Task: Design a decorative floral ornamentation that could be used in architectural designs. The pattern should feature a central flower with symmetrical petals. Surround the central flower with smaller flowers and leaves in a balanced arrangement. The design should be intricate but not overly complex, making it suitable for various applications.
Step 1136:
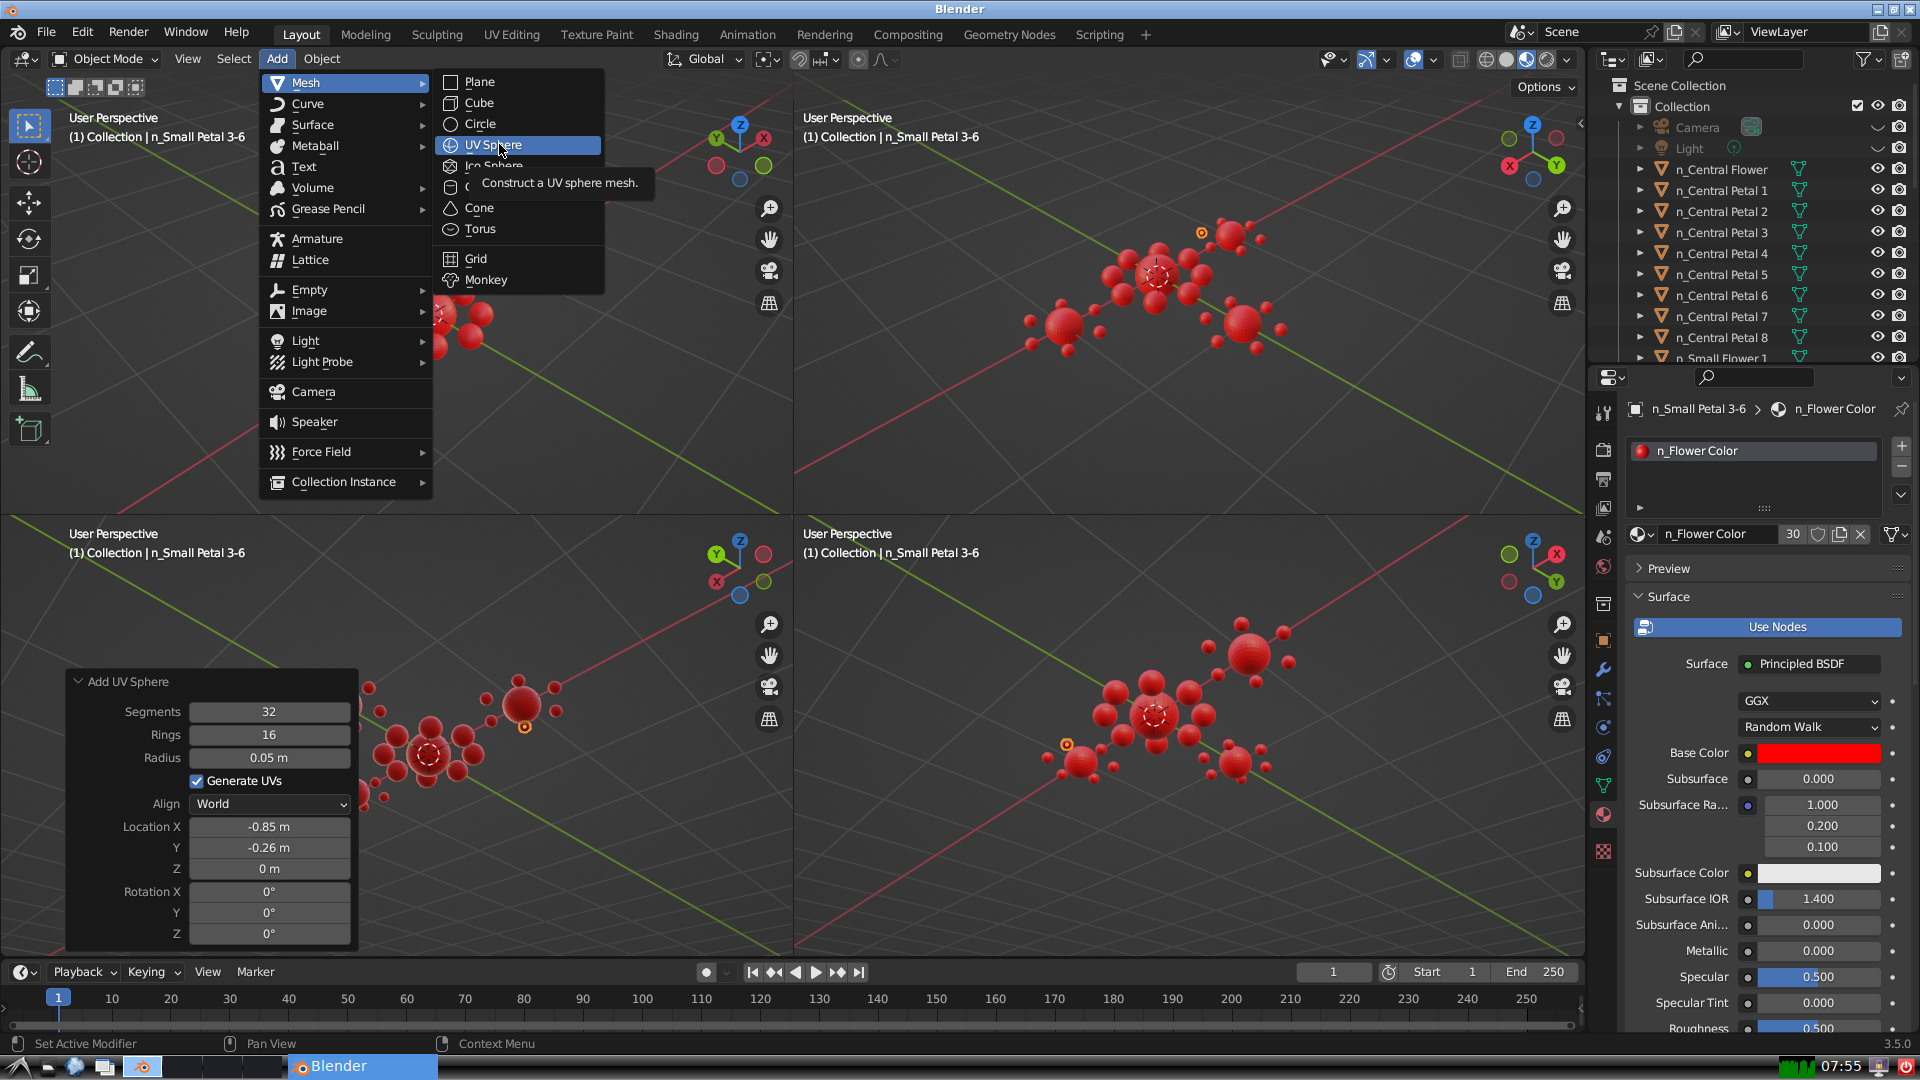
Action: click: no